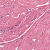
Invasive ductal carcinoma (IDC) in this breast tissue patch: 0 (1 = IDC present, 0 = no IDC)